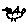
Label: bird